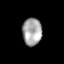
Tissue: lung
Cell type: Epithelial cells
Senescence score: 0.2033
Nuclear area (px): 526
Mean DAPI intensity: 164.489